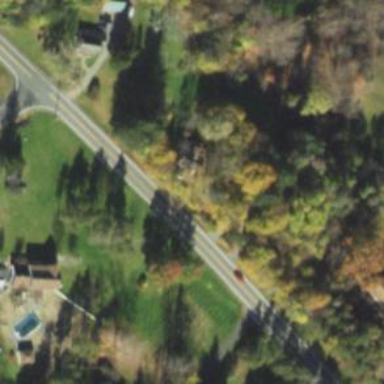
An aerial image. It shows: Asphalt road classified as primary highway.